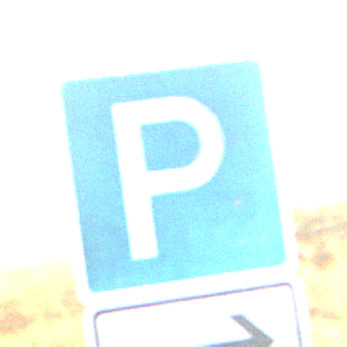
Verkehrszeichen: Parken
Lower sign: RichtungsangabeDurchPfeile4
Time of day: SunriseSunset
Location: Outdoor (Nature)
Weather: Clear
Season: NotSpecified
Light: Natural